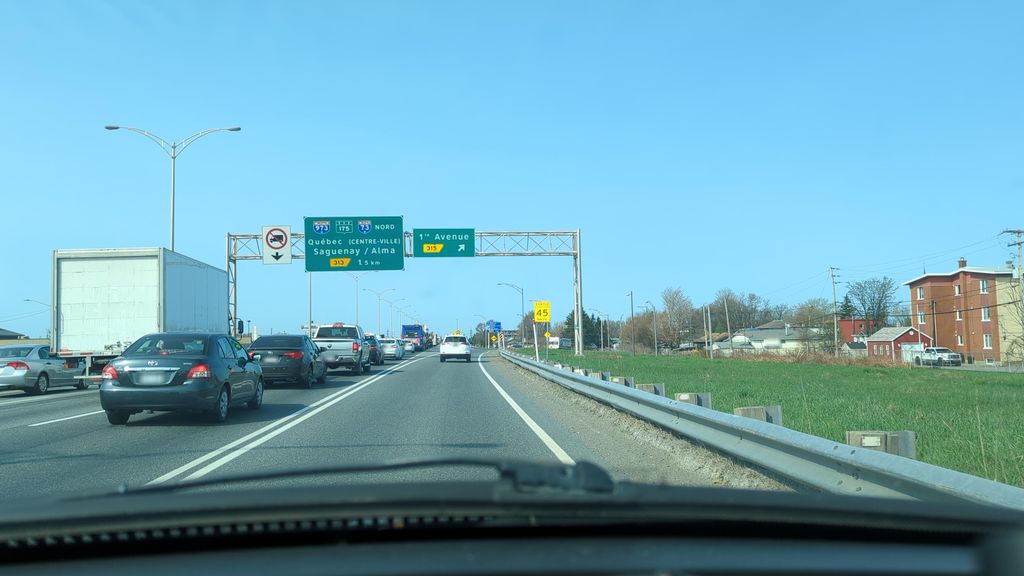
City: quebec_city